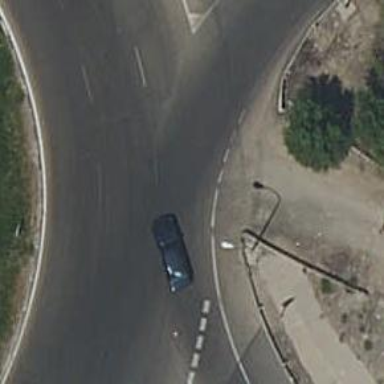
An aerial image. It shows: Primary highway with asphalt surface leading to roundabout.